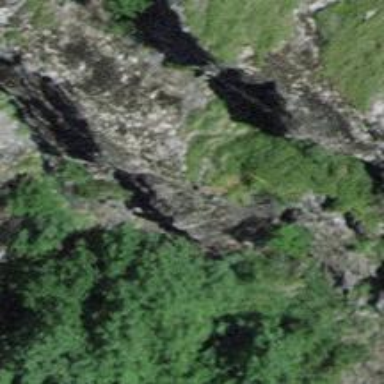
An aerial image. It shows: Natural cliff.